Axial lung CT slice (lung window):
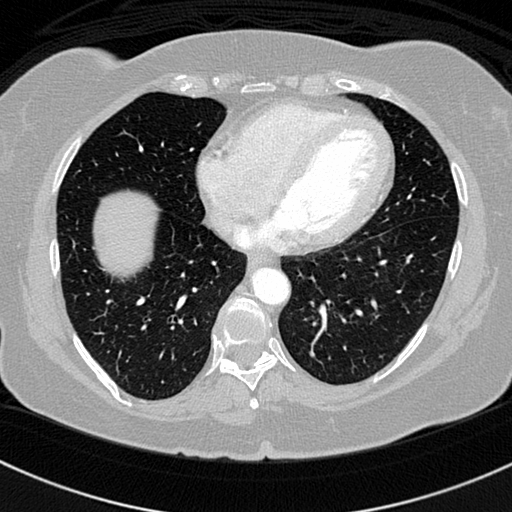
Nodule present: yes
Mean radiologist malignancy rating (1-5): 2.5